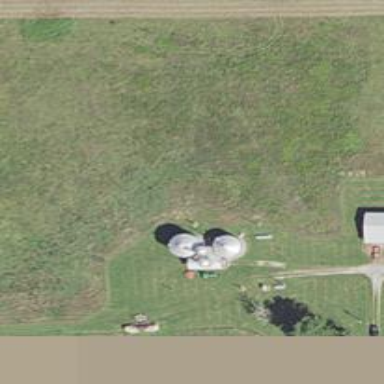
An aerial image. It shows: Silo.